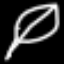
Label: leaf